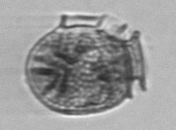
Label: Dinophysis_acuminata